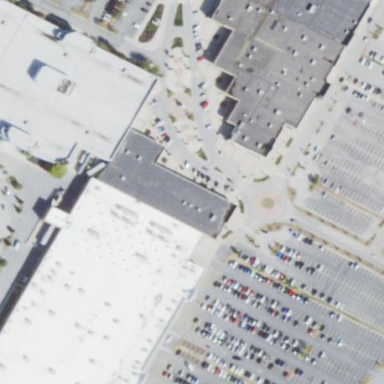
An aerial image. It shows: Supermarket building.